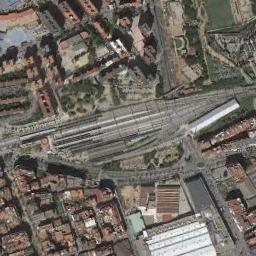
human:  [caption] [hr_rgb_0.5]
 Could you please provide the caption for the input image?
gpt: There is a railway station in the crowded city .

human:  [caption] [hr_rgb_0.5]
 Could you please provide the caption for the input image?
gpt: The railway station with lots of railways is surrounded by a expansive residential area .

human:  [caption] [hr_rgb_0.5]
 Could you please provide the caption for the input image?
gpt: There are many buildings beside the railway station .

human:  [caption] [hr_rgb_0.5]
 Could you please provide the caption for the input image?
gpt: The railway station is next to some buildings and trees .

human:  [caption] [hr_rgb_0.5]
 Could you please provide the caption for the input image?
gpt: There are many brown buildings around the railway station .